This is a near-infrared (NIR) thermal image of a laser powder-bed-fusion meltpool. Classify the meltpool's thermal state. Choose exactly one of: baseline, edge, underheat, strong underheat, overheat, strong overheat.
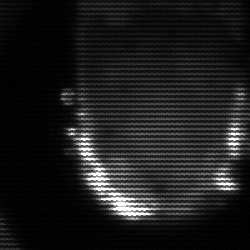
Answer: baseline